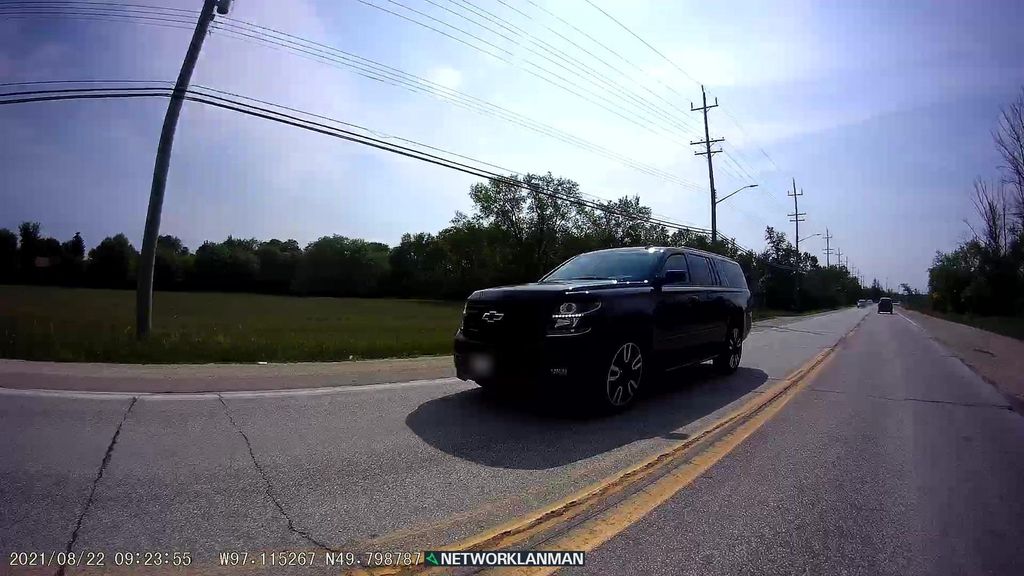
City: winnipeg